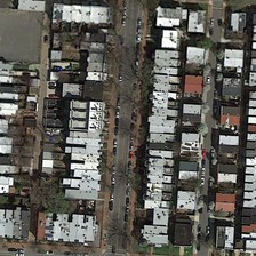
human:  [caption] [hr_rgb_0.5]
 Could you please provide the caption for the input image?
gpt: It is a house with gray roads in the center.

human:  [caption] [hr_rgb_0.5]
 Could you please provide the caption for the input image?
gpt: is a residence with grey street in the center.

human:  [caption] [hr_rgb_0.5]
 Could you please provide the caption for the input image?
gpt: This is a residential area with a grey road in the middle.

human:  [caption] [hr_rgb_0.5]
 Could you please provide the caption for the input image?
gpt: This is a house with a grey road in the middle.

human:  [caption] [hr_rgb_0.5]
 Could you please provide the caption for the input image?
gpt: This is a residential area.